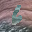
Label: 6